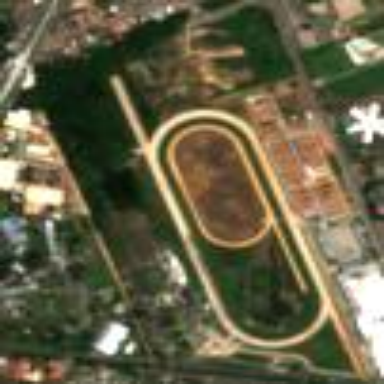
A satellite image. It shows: Sports centre dedicated to horse racing.